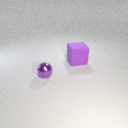
small purple metal sphere in front of large purple rubber cube